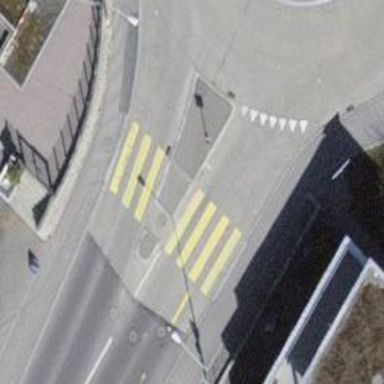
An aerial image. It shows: Secondary road with asphalt surface and dedicated cycle lane.